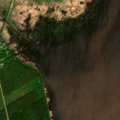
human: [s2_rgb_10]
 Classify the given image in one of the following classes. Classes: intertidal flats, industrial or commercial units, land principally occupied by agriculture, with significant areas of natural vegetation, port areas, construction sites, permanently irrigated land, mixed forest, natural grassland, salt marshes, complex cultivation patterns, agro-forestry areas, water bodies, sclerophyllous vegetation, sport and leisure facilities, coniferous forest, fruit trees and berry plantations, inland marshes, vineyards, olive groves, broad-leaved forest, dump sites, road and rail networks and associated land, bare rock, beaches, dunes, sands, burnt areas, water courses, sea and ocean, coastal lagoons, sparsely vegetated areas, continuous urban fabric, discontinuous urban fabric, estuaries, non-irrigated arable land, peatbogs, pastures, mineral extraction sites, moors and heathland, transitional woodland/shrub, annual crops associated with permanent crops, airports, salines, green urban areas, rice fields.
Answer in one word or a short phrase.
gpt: coniferous forest, mixed forest, salt marshes, sea and ocean